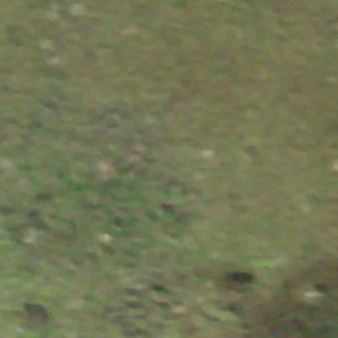
Label: other